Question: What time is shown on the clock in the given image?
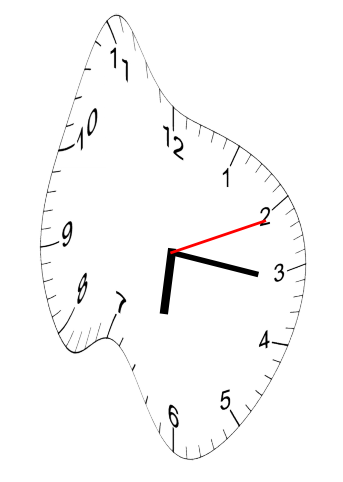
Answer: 06:16:11